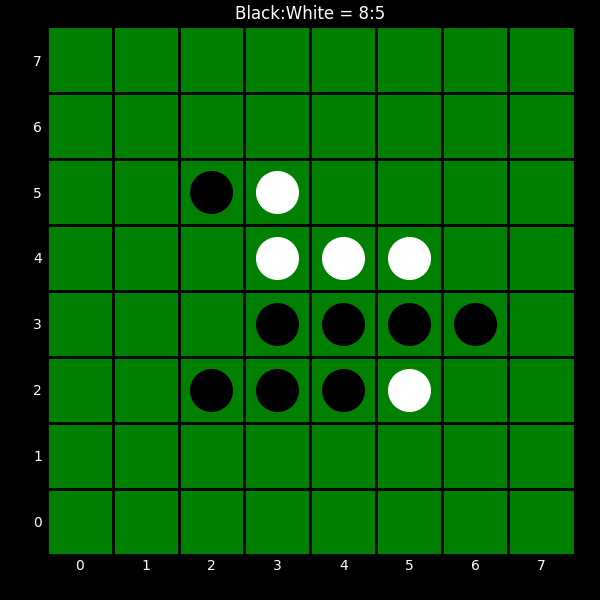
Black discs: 8
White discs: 5